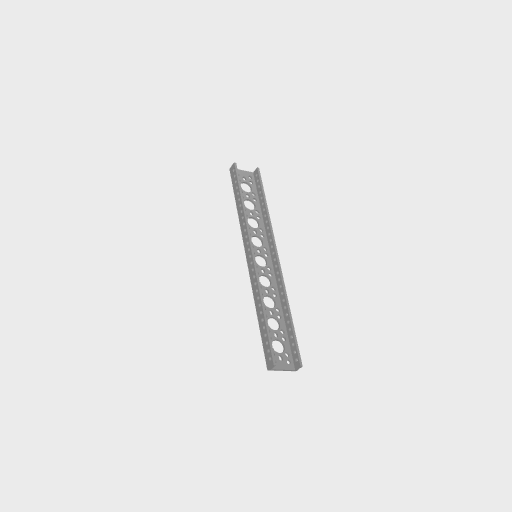
Part: MiniLowSideUChannel9H